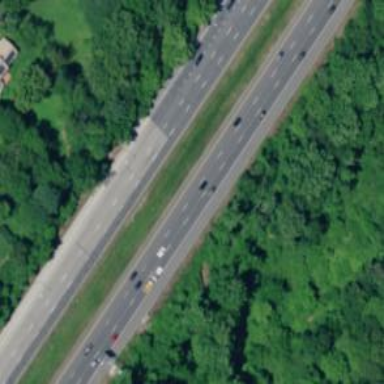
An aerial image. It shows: Trunk highway with expressway features.